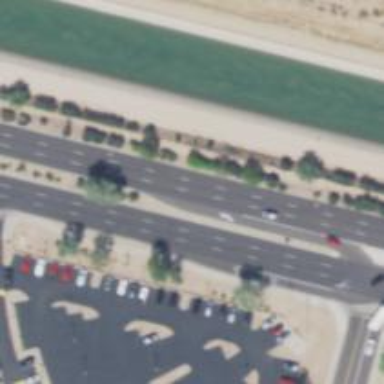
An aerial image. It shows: Secondary road with asphalt surface.